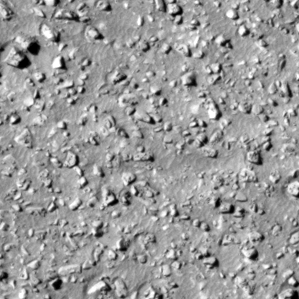
Label: non_frost